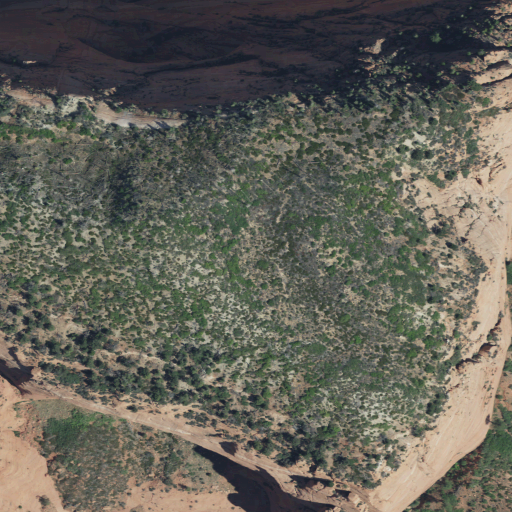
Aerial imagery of mountain in Utah named Nagunt Mesa containing evergreen forest, shrub, and grassland